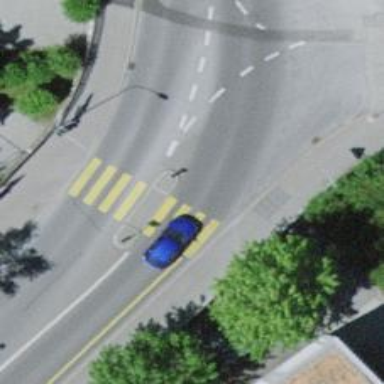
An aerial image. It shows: Uncontrolled zebra crossing with central island.